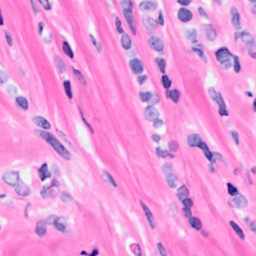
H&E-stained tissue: Breast